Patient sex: M
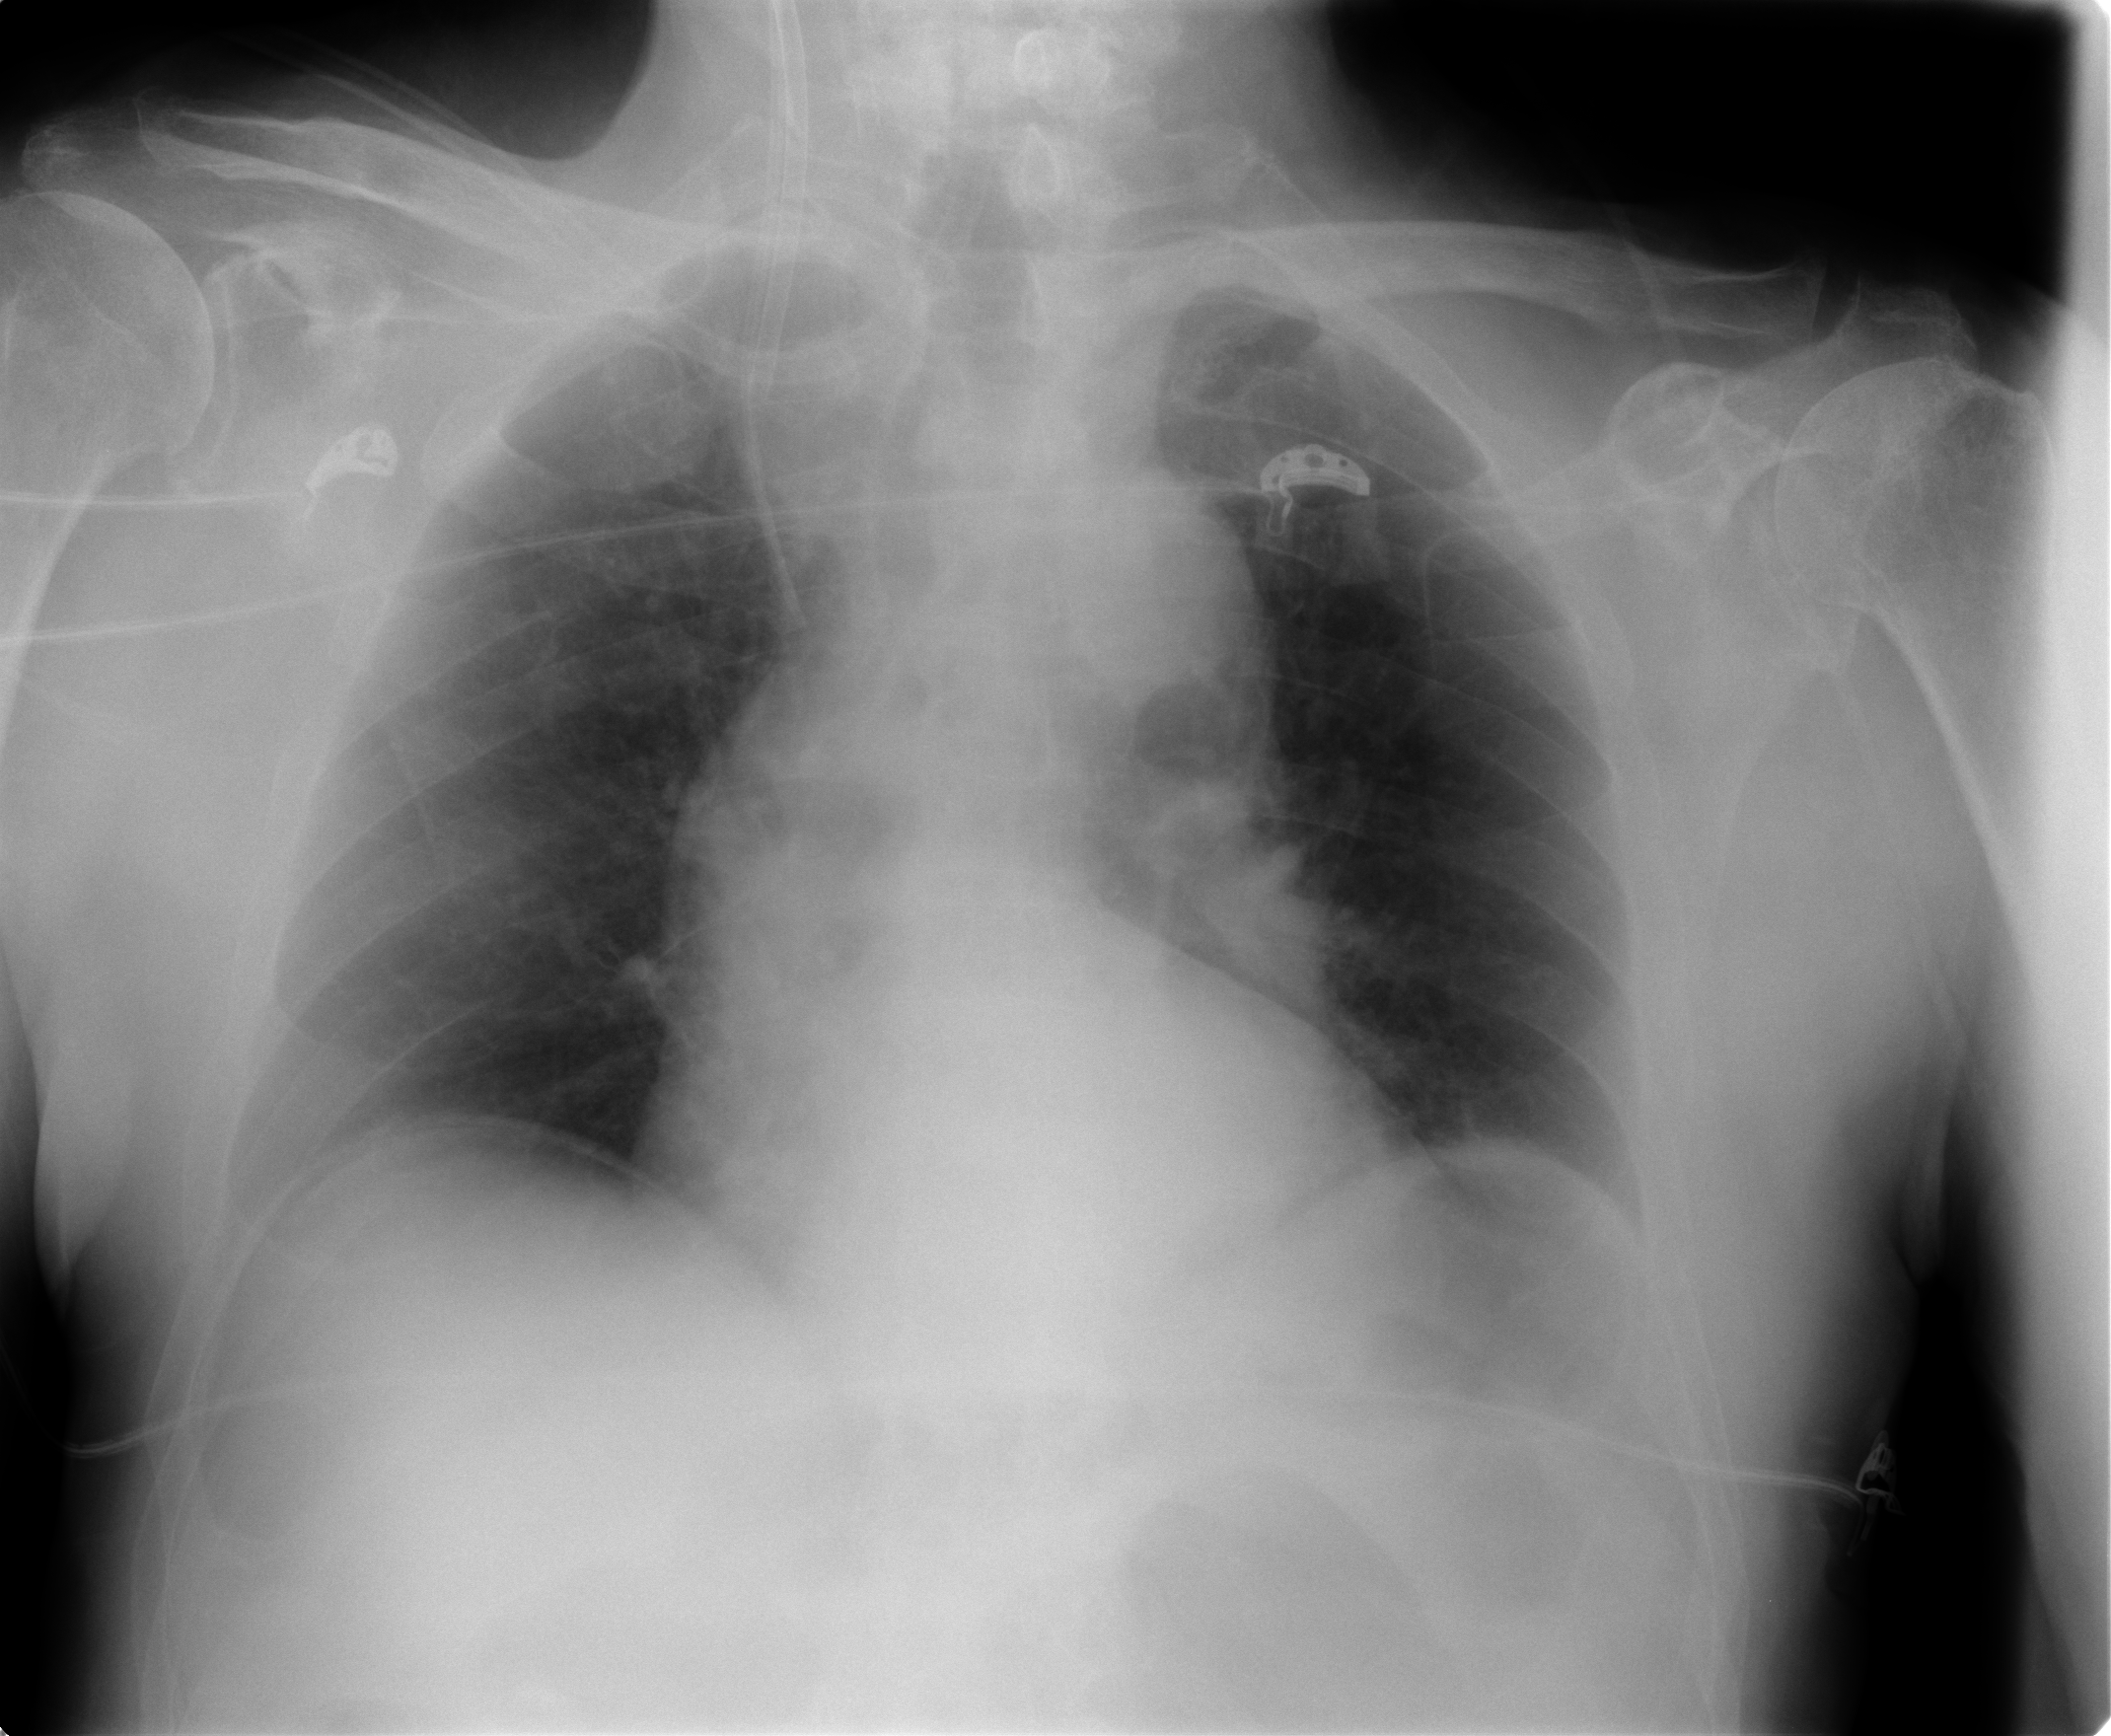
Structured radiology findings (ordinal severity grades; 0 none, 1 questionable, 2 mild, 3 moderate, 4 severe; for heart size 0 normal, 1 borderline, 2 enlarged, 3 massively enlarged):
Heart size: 0
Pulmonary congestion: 1
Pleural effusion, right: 1
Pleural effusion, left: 0
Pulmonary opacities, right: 0
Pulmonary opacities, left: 0
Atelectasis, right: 2
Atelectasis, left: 1